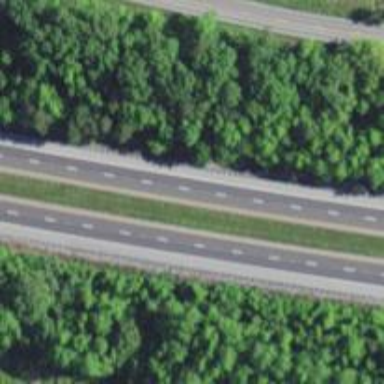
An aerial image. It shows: View of motorway.